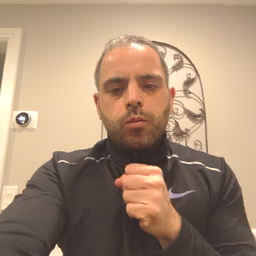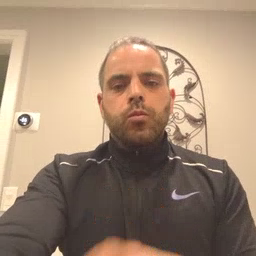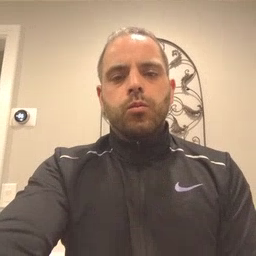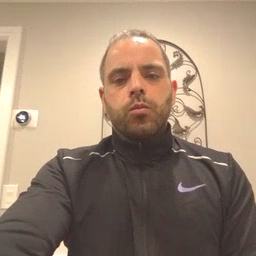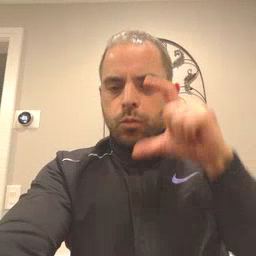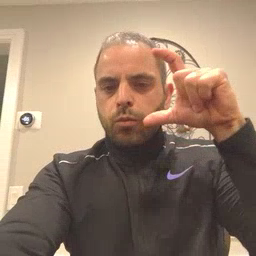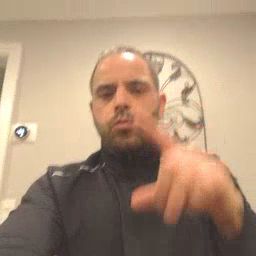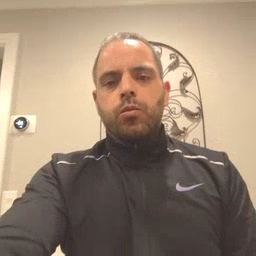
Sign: moon